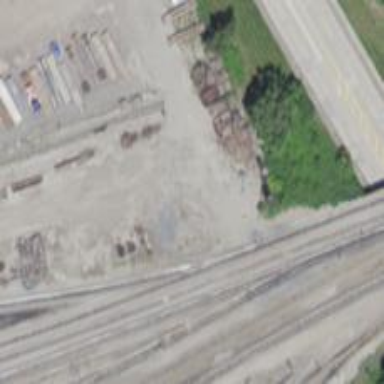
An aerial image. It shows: Abandoned railway.